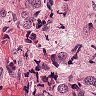
Metastatic tissue present: yes